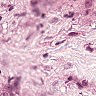
Metastatic tissue present: yes